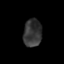
Tissue: skin
Cell type: Epithelial cells
Senescence score: 0.271
Nuclear area (px): 499
Mean DAPI intensity: 53.14